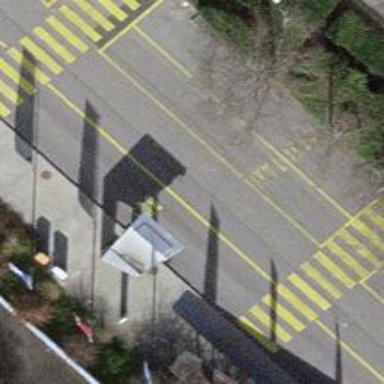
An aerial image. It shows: Bus stop with designated public transport stop position.